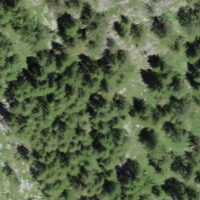
EUNIS habitat code: 26
Species observed at this site:
Erebia alberganus